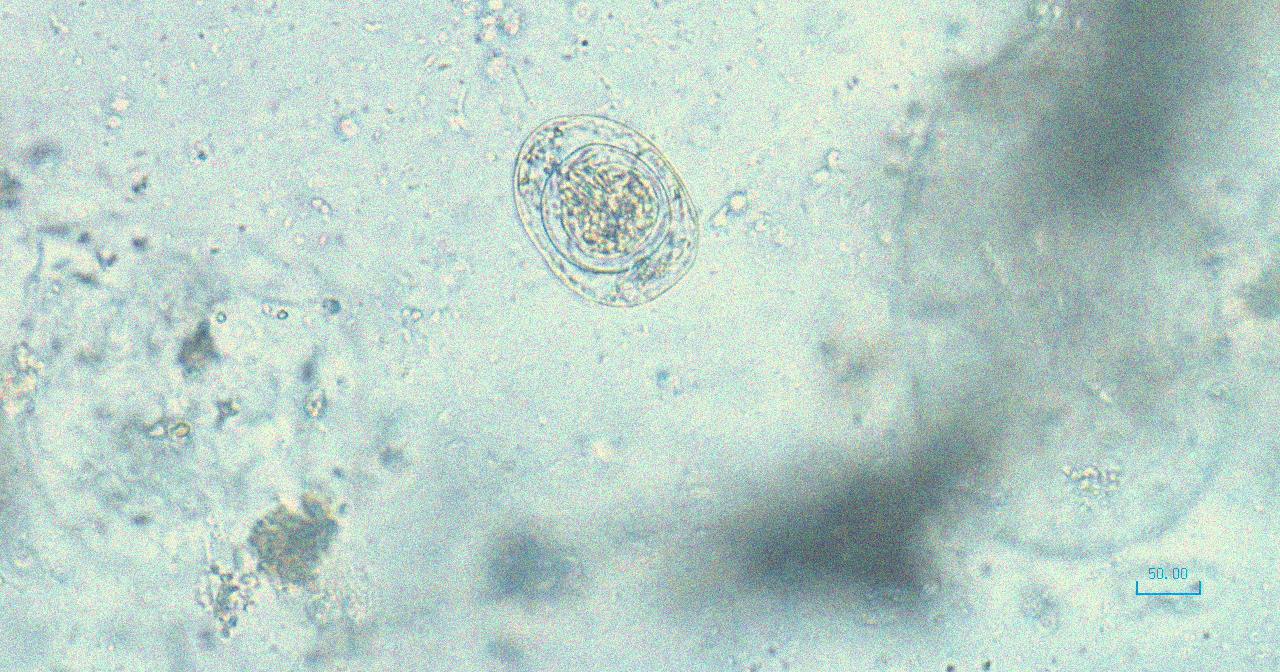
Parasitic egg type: Hymenolepis nana